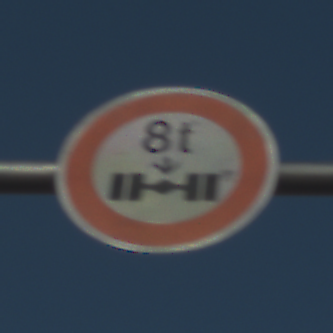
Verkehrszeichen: TatsaechlicheAchslast
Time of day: MorningAfternoon
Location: Outdoor (Nature)
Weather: Clear
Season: NotSpecified
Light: Natural